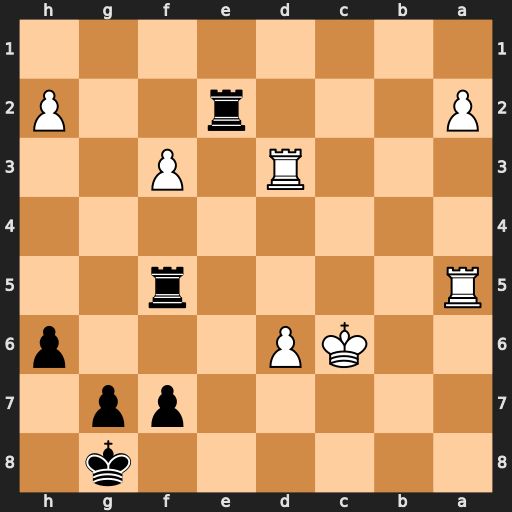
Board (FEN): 6k1/5pp1/2KP3p/R4r2/8/3R1P2/P3r2P/8
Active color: b
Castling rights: -
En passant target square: -
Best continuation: Rxa5 d7 Re6+ Kc7 Re7